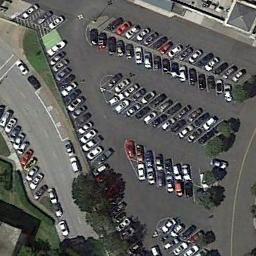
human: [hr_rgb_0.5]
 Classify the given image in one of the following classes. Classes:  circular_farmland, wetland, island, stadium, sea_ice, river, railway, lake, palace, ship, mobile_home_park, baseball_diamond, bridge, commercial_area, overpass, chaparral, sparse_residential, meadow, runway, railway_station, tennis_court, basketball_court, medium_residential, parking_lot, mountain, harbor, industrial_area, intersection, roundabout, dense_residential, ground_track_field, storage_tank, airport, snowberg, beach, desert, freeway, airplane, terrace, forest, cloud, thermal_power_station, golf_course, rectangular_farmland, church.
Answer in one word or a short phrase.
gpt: parking_lot